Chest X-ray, AP view. Patient: 26 years old, sex M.
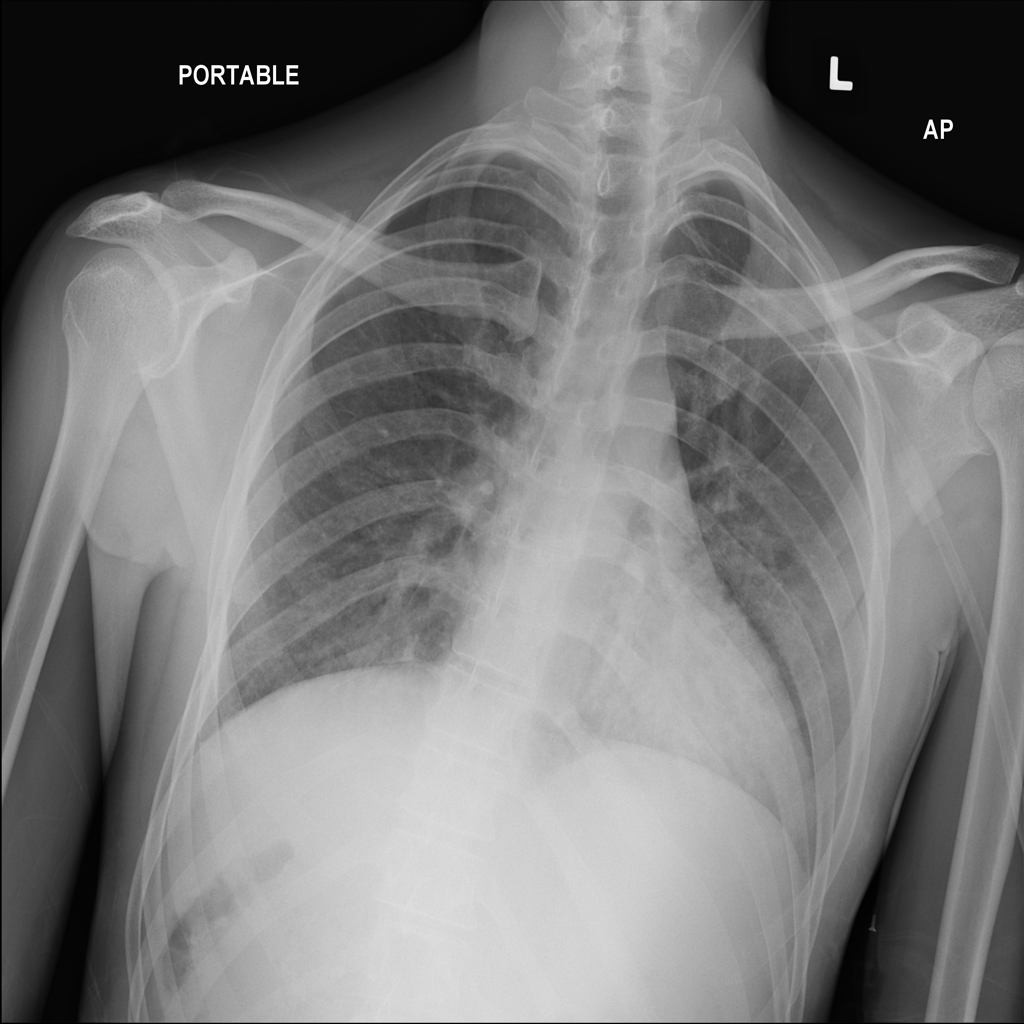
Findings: Infiltration